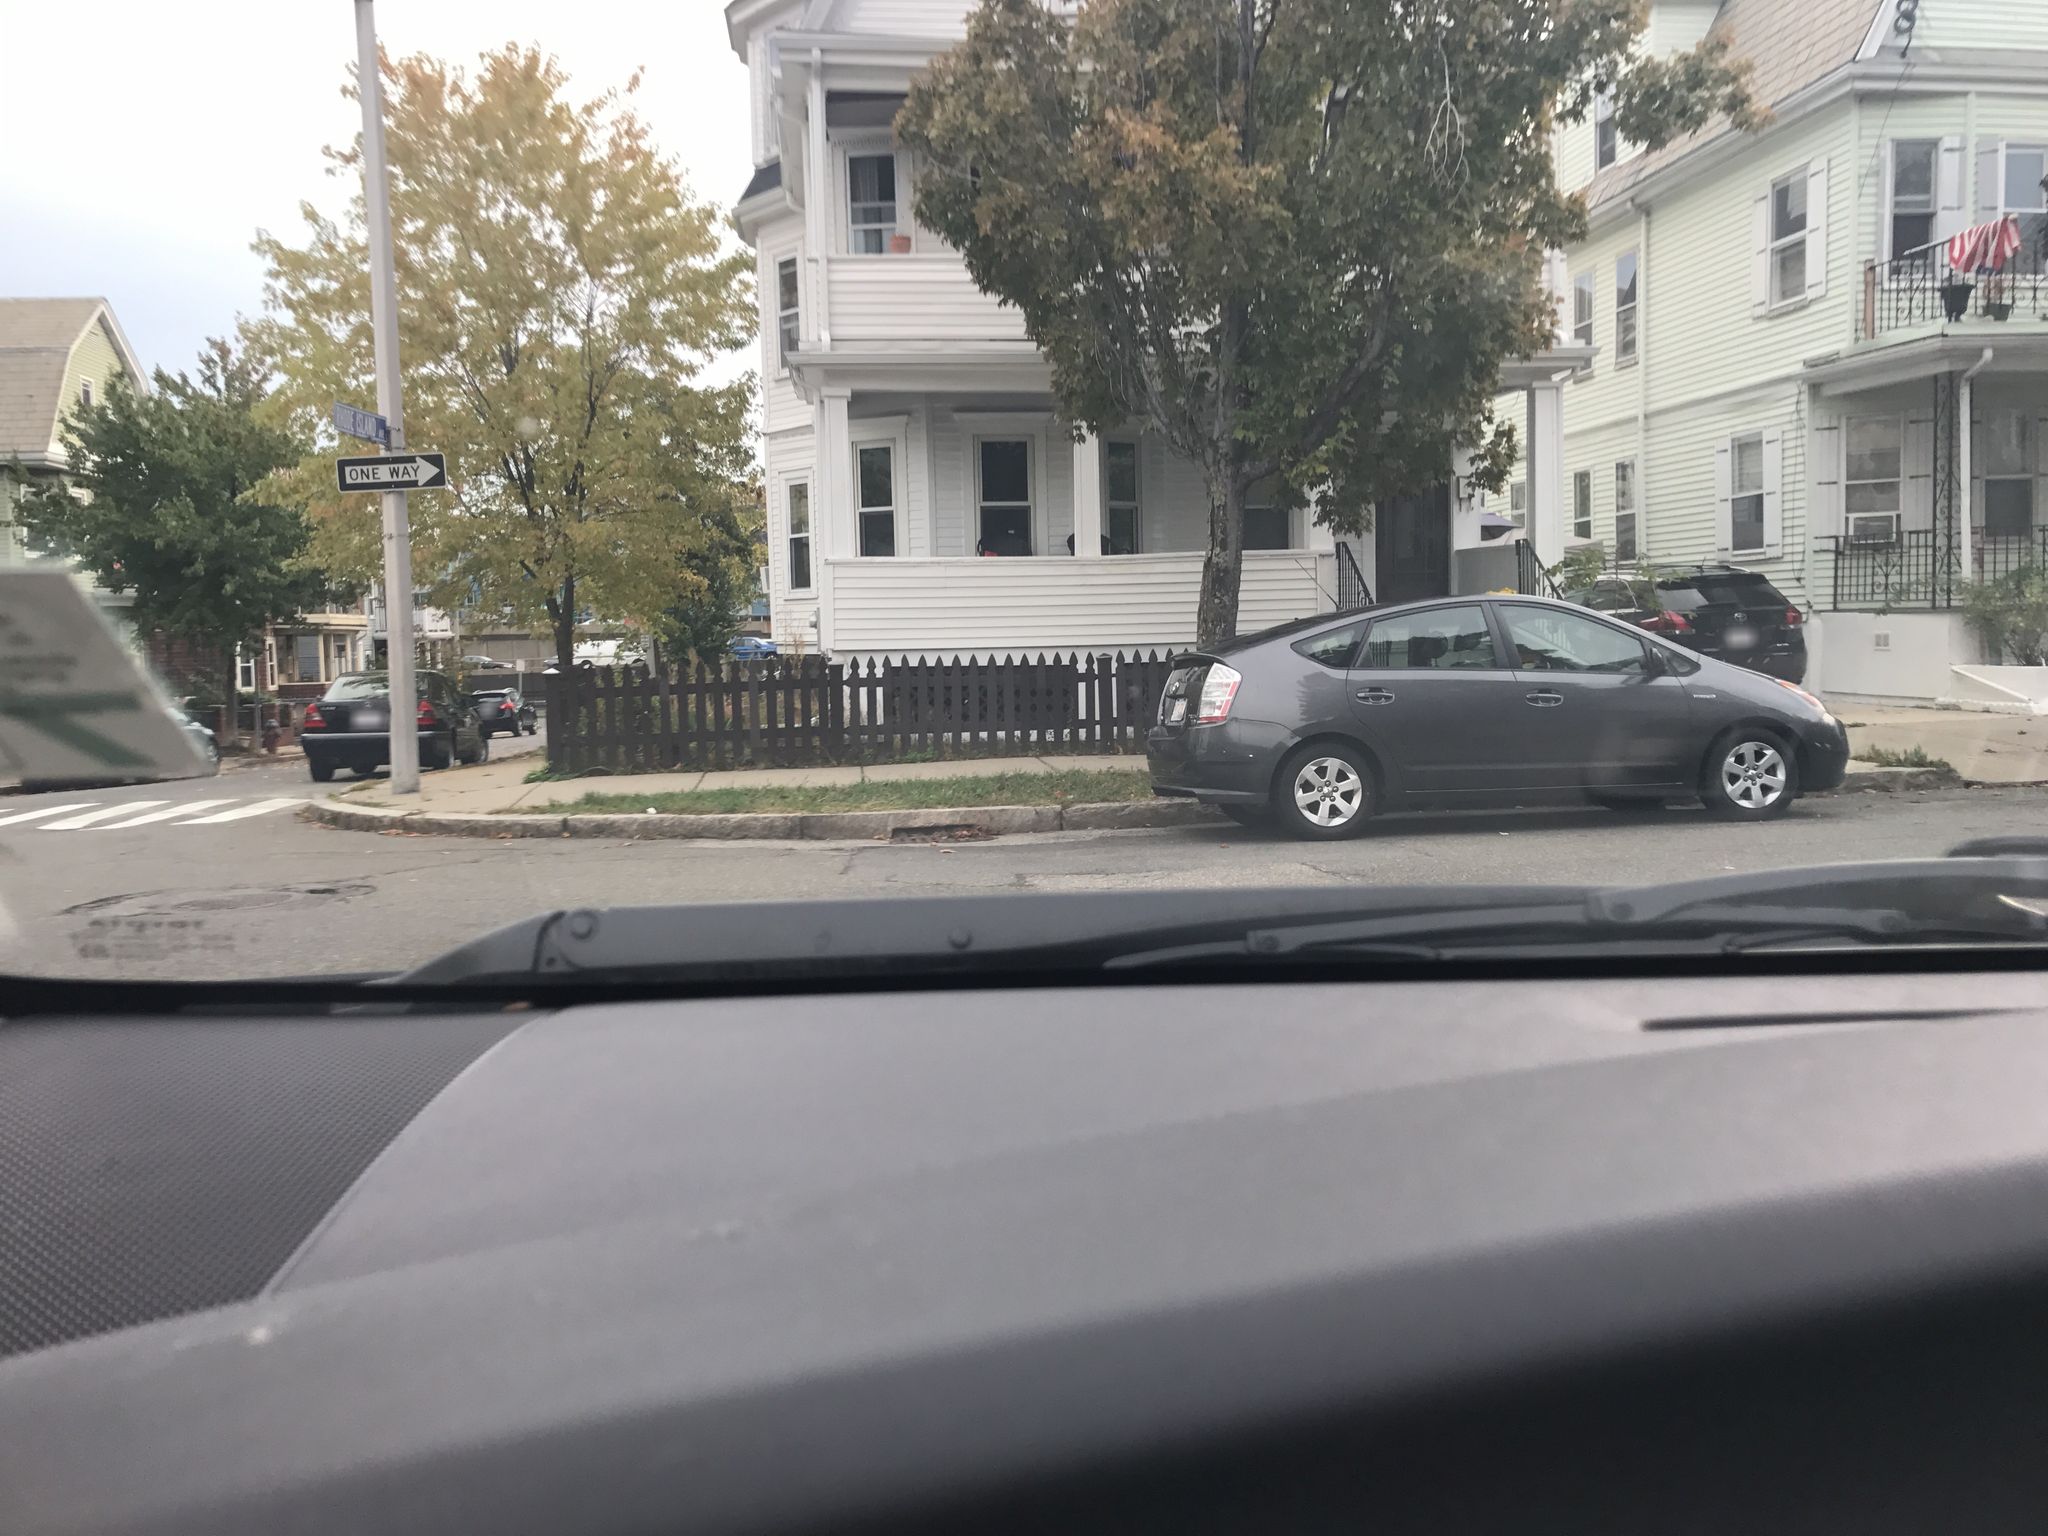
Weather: snowy
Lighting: day
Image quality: good
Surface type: driving surface
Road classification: residential
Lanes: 1
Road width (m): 15.2
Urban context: urban centre
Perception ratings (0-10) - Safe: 6.88, Lively: 7.39, Beautiful: 5.85, Boring: 4.87, Depressing: 3.38, Wealthy: 2.3